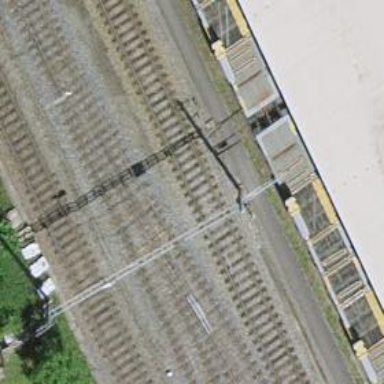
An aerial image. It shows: Railway yard with one track. The railway is electrified with contact line.